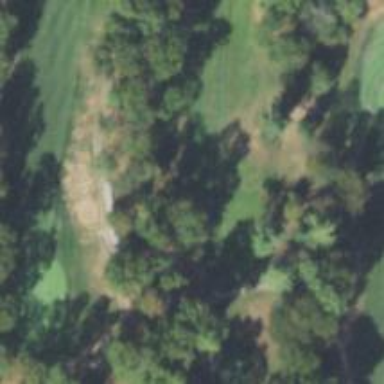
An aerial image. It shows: Pathway for golfing.